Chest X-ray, PA view. Patient: 45 years old, sex M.
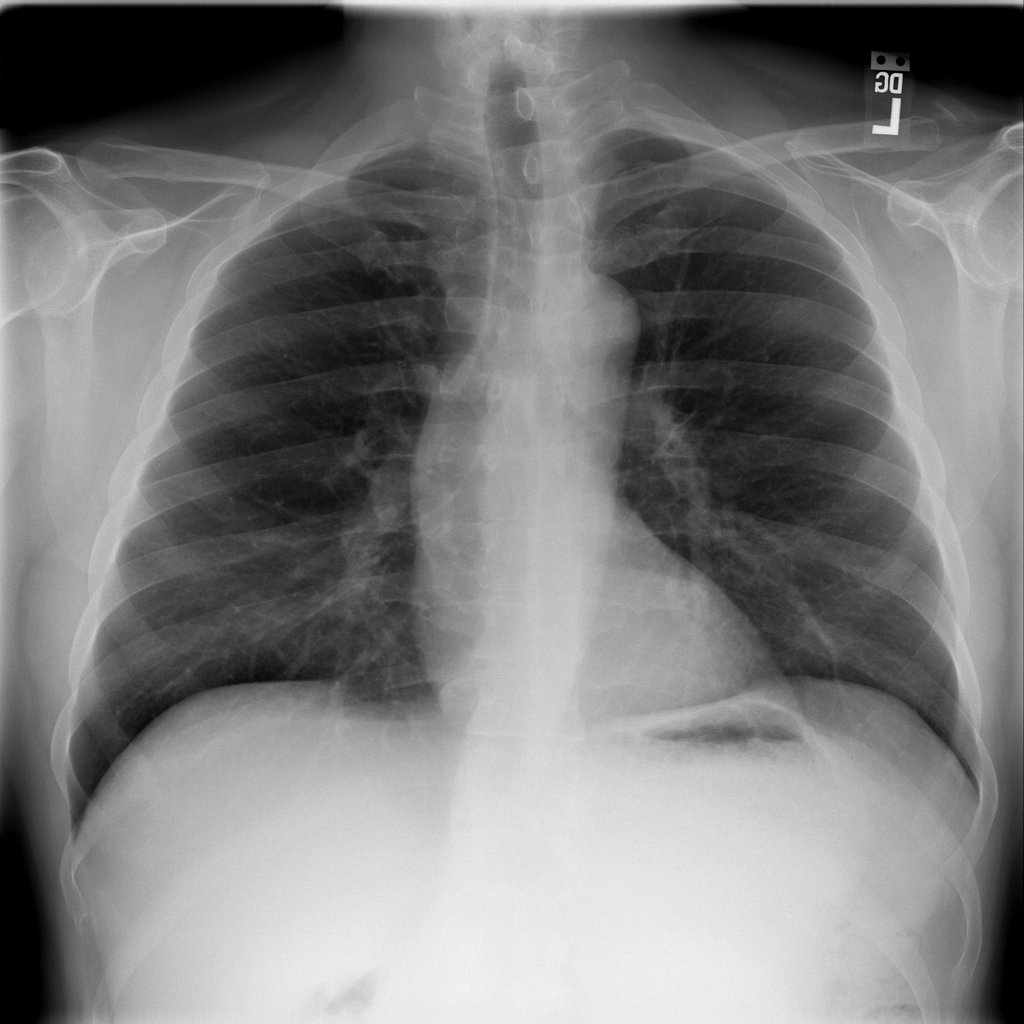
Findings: No Finding